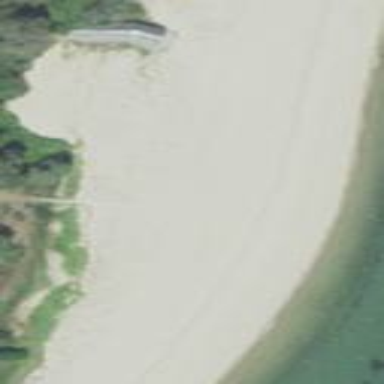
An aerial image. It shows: Beautiful beach with natural surroundings.